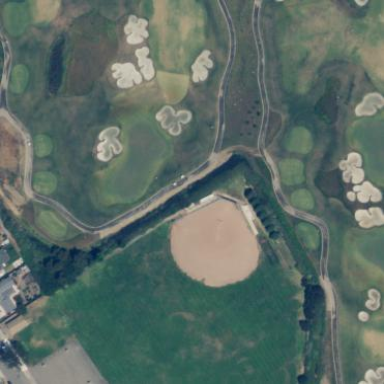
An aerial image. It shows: Baseball pitch for leisure land.